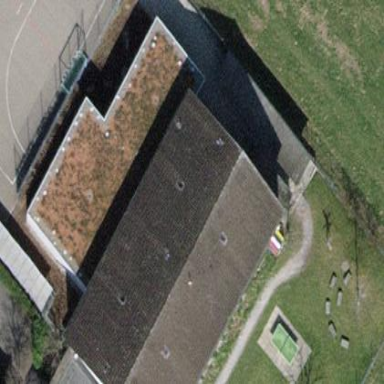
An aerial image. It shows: Building.